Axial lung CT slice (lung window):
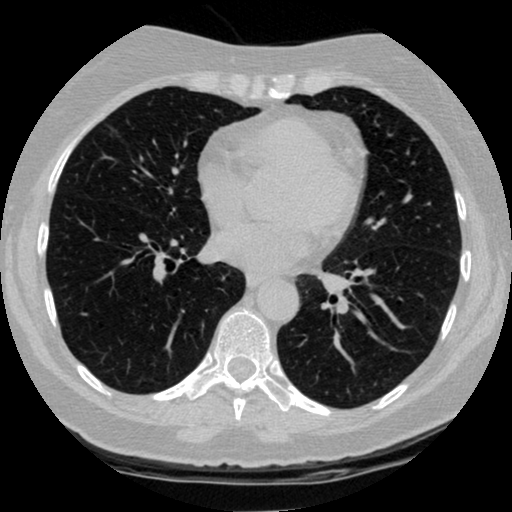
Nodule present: no